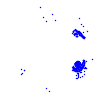
Particle: electron